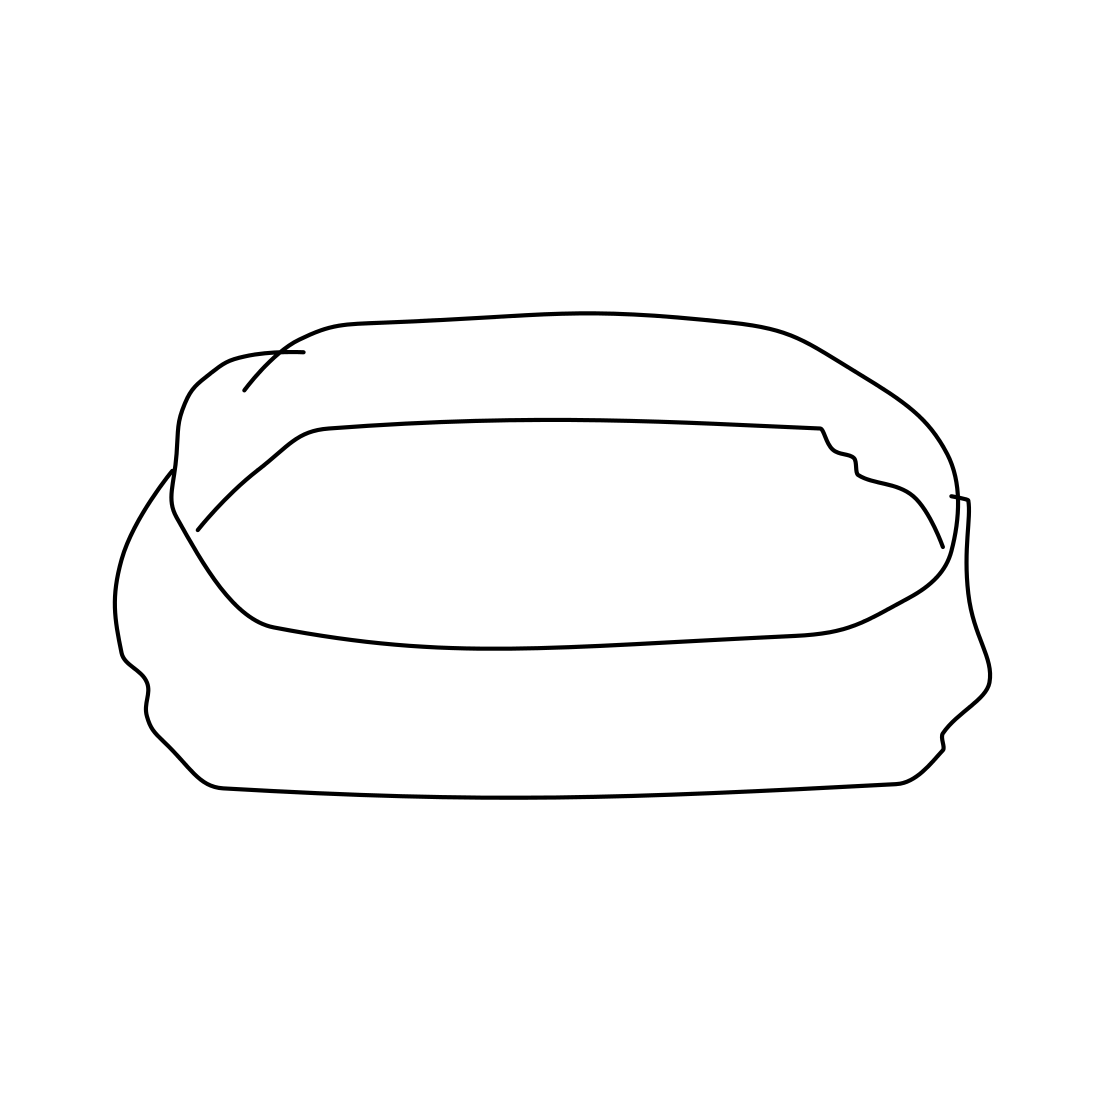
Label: ashtray